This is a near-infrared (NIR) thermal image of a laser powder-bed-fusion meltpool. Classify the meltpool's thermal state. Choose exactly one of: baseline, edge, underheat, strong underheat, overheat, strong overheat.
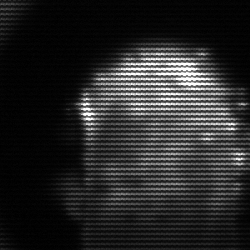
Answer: baseline